Question: I want to make an activity that looks like this, more specifically I want to copy the look of the dialer buttons.
Can I find the xml styles for these buttons somewhere online? Or even better, a library?

Thanks!
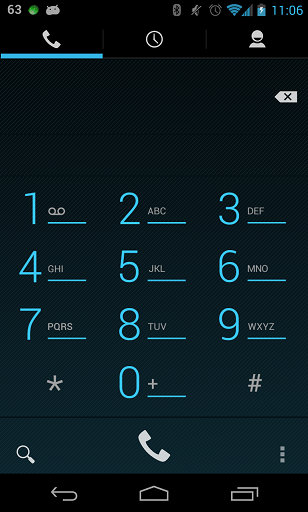
Answer: FYI, here's the XML you need: <URL>
And you can find the resources used on the digits when digging in the XML:
'''
<TableRow
android:layout_height="0px"
android:layout_weight="1">
<com.android.dialer.dialpad.DialpadImageButton
android:id="@+id/one" style="@style/DialtactsDialpadButtonStyle"
android:src="@drawable/dial_num_1_wht"
android:contentDescription="@string/description_image_button_one" />
<com.android.dialer.dialpad.DialpadImageButton
android:id="@+id/two" style="@style/DialtactsDialpadButtonStyle"
android:src="@drawable/dial_num_2_wht"
android:contentDescription="@string/description_image_button_two" />
<com.android.dialer.dialpad.DialpadImageButton
android:id="@+id/three" style="@style/DialtactsDialpadButtonStyle"
android:src="@drawable/dial_num_3_wht"
android:contentDescription="@string/description_image_button_three" />
</TableRow>
'''